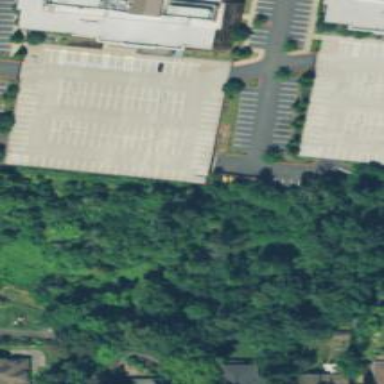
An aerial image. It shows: Parking area.